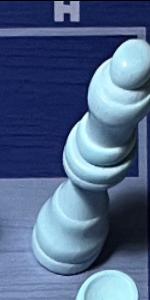
Label: Queen_White